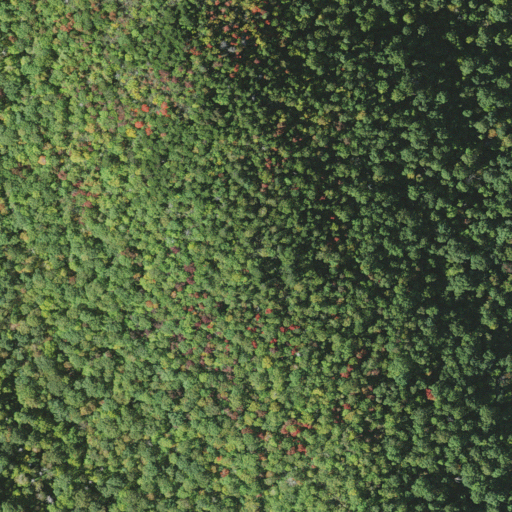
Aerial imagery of ridge(s) in North Carolina named Thompson Ridge containing mixed forest and deciduous forest